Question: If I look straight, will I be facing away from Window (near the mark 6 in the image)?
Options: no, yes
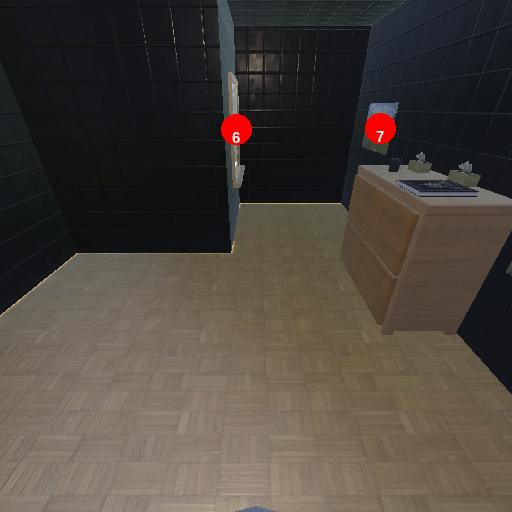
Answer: no